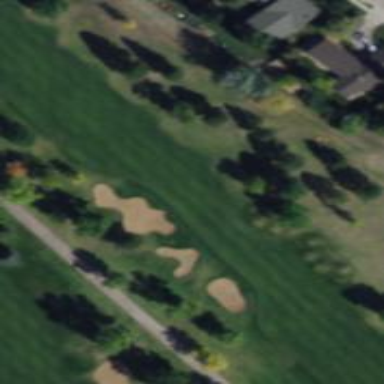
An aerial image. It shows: Golf hole.